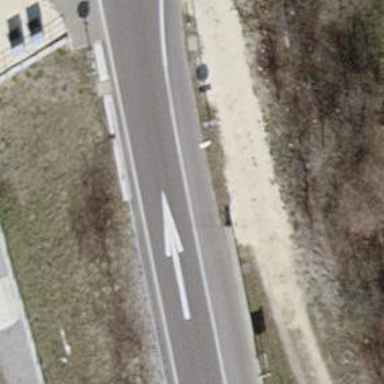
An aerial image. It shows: Motorway end sign.